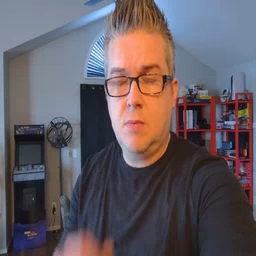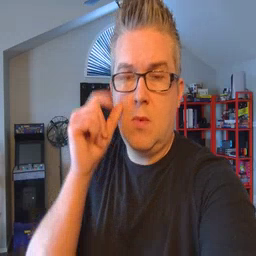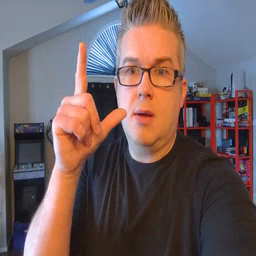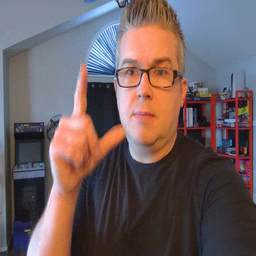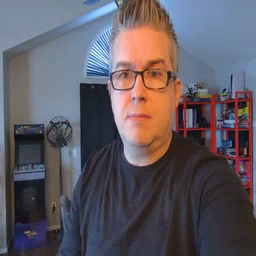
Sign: wake